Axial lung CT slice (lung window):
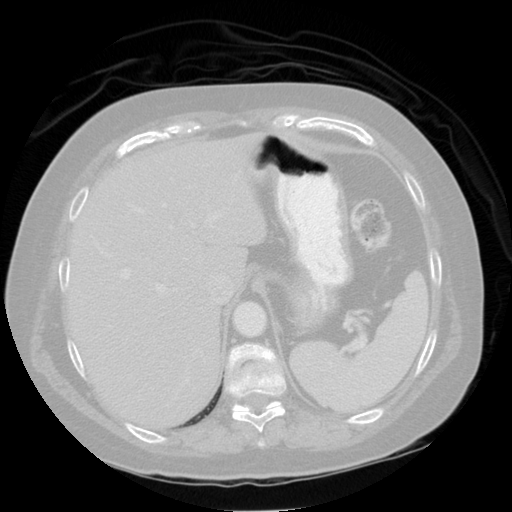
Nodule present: no